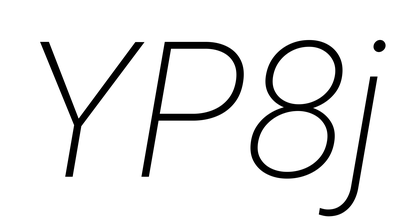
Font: Roboto-Italic_ExtraLight_Italic